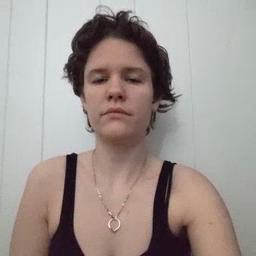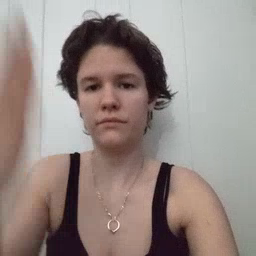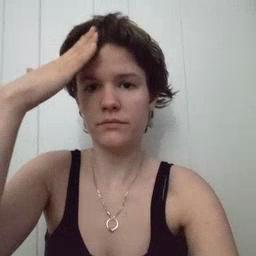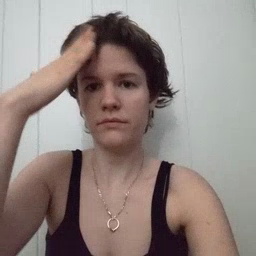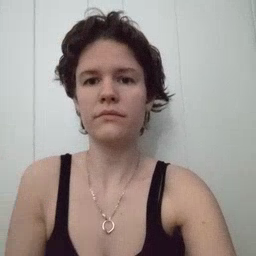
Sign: hat